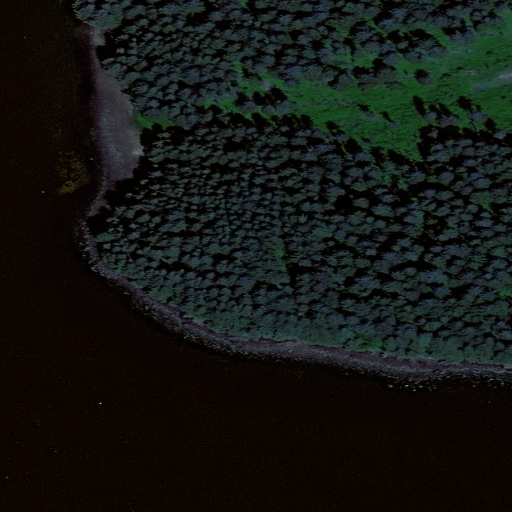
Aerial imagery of cape in Alaska named Black Point containing only unknown